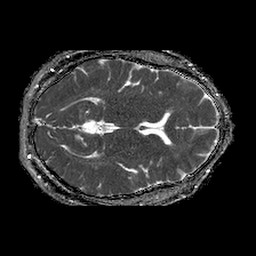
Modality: ADC
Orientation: axial
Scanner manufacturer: philips
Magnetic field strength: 1.5 T
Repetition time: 4.6 s
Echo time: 0.08631 s